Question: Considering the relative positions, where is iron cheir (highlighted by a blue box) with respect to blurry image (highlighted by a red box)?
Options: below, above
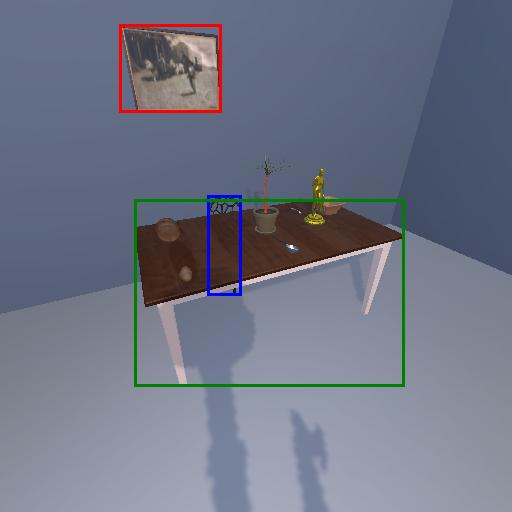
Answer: below